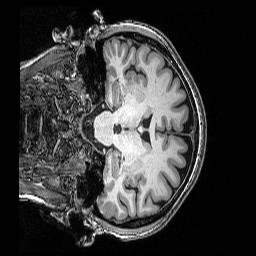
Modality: T1w
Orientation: coronal
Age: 50
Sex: female
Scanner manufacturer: siemens
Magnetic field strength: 3 T
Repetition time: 2.53 s
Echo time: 0.0035 s